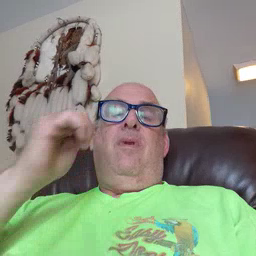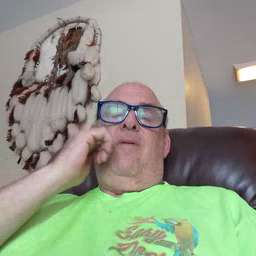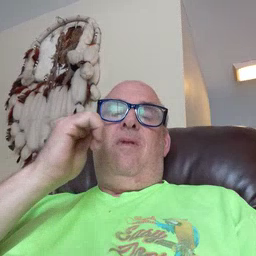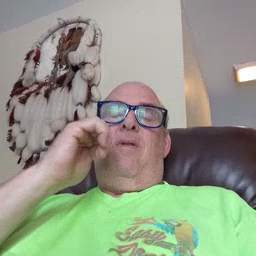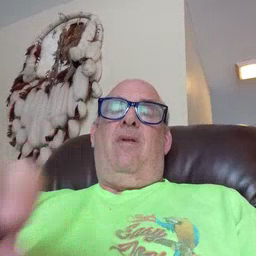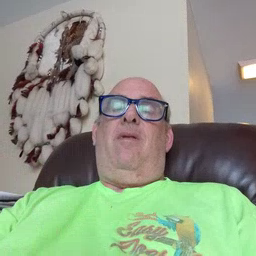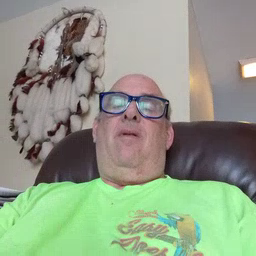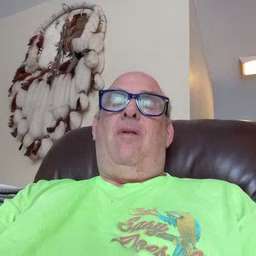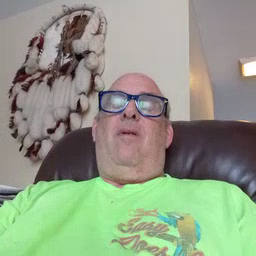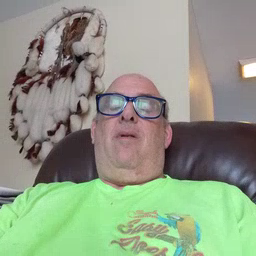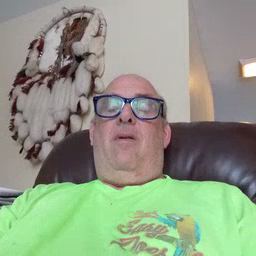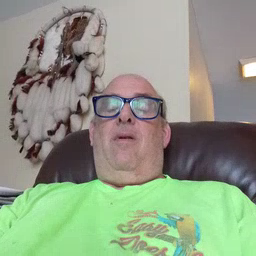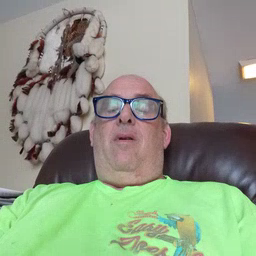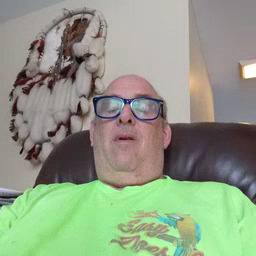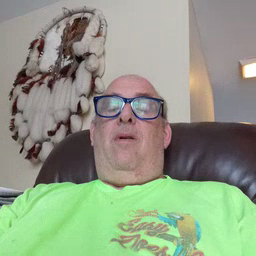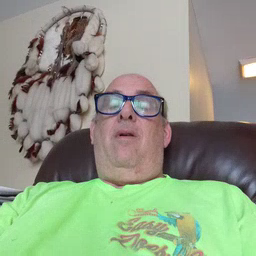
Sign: every